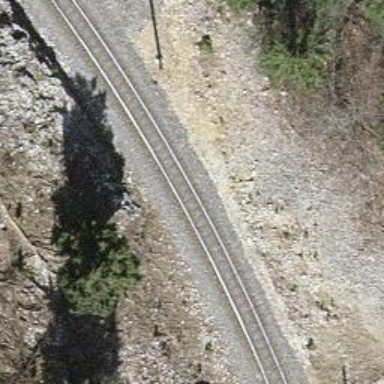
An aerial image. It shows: Narrow-gauge railway with 1 track. The tracks are electrified with contact line.